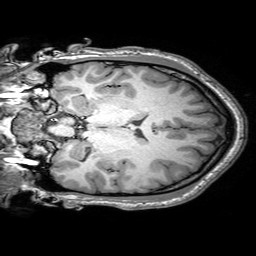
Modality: T1w
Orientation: coronal
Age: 24
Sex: male
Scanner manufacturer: philips
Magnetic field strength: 3 T